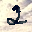
Label: 2